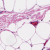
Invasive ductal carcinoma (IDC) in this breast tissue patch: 0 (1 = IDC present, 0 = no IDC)